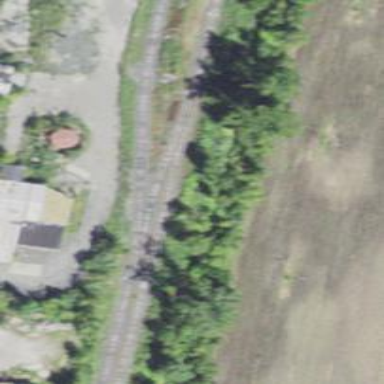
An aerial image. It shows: Railway siding with rails.